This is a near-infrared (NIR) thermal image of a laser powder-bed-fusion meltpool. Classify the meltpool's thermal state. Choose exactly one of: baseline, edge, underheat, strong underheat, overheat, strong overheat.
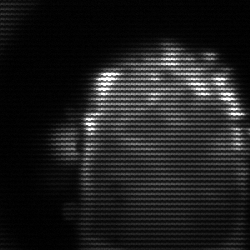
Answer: baseline